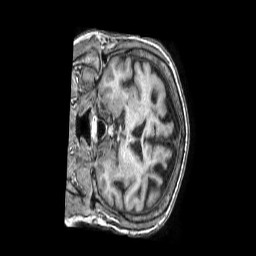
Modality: T1w
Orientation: coronal
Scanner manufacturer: philips
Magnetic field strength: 1.5 T
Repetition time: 0.0072 s
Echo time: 0.003259 s